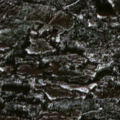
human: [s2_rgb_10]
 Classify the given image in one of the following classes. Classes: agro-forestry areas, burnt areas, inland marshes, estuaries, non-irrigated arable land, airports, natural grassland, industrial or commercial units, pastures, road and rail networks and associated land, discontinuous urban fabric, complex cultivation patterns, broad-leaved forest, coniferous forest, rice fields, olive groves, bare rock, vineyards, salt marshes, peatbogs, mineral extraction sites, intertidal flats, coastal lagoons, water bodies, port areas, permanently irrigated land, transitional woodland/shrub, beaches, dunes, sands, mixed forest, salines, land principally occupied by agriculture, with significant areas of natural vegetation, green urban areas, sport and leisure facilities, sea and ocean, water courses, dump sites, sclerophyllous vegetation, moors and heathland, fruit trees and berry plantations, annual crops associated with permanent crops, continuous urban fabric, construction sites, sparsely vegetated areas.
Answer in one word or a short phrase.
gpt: coniferous forest, transitional woodland/shrub